Question: When I try to update the content of a resource in the Active Admin interface, I receive this error:
'''
ActiveModel::ForbiddenAttributesError in Admin::ThingsController#update
ActiveModel::ForbiddenAttributesError
'''

Here are the contents of the update action in the ThingsController
'''
def update
respond_to do |format|
if @thing.update(thing_params)
format.html { redirect_to @thing, notice: 'Thing was successfully updated.' }
format.json { head :no_content }
else
format.html { render action: 'edit' }
format.json { render json: @thing.errors, status: :unprocessable_entity }
end
end
end
'''
What do I have to add to this block to get this to work? I also noticed that I a new resource in the Active Admin interface either. However, I can delete them.
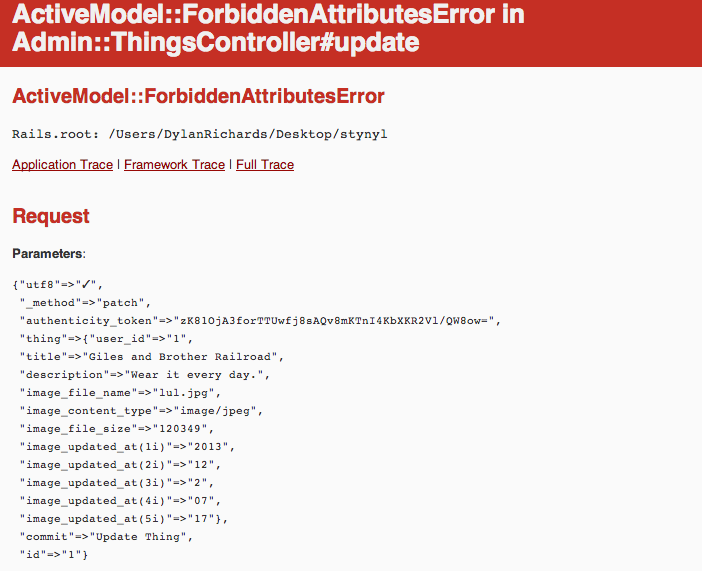
Answer: Solved it by adding this to admin/thing.rb
'''
controller do
def permitted_params
params.permit thing: [ :title, :description, :image_file_name, :image_content_type, :image_file_size, ":image_updated_at(1i)", ":image_updated_at(2i)", ":image_updated_at(3i)", ":image_updated_at(4i)", ":image_updated_at(5i)" ]
end
'''